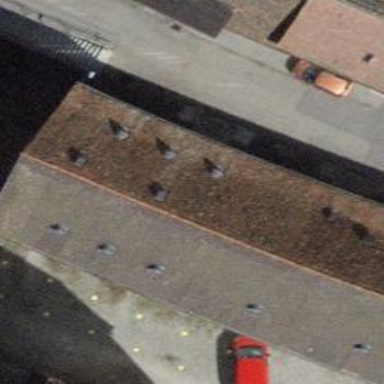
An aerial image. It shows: Building with tile roof.